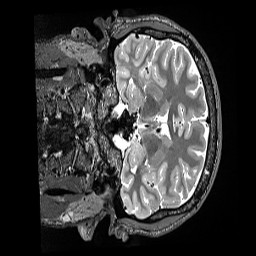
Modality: T2w
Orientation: coronal
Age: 30
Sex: male
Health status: ill
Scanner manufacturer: siemens
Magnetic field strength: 3 T
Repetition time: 3.2 s
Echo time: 0.564 s